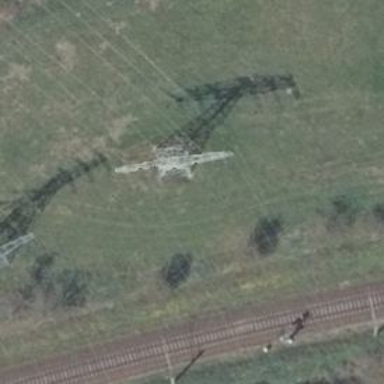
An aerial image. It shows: Three power lines with cables.